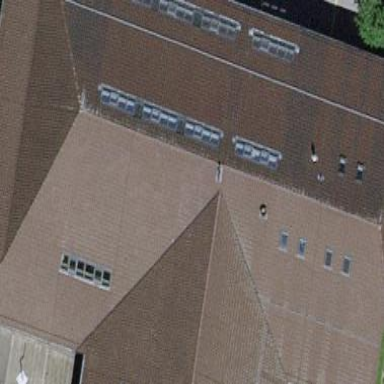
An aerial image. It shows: Half-hipped roof building.